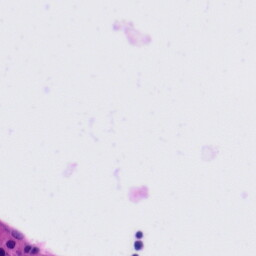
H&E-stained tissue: Tonsil